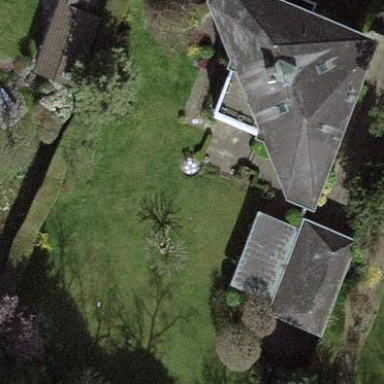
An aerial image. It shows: Garden enclosed by fence.